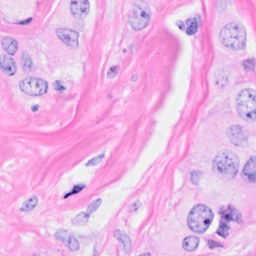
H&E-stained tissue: Breast